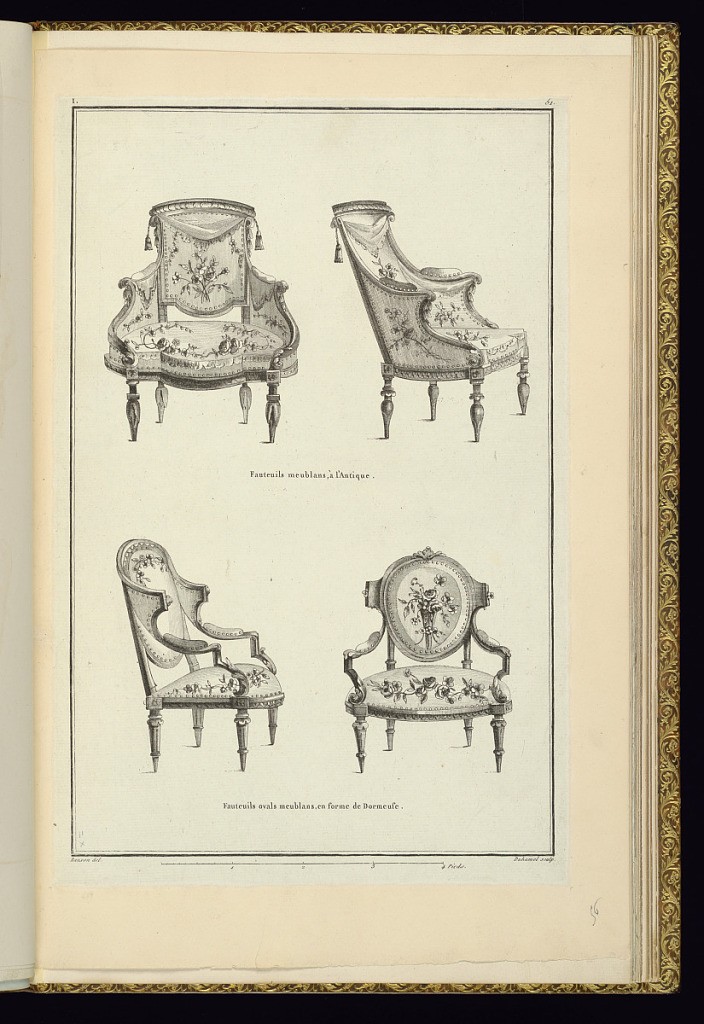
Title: Fauteuils ovals meublans, en forme de Dormeuse
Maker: Pierre Ranson, French, 1736–1786
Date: late 18th century
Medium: Etching and engraving on paper
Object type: Print
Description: Four designs for armchairs upholstered with floral motifs and decorated with hanging drapery and tassels. The lower two designs have oval backs, upper two are squared. The frames are carved with scrolling leaves (rinceaux), fleurons, rosettes, gadrooning, and lamb's tongue running patterns. A scale below. The plate is titled, numbered, and signed.